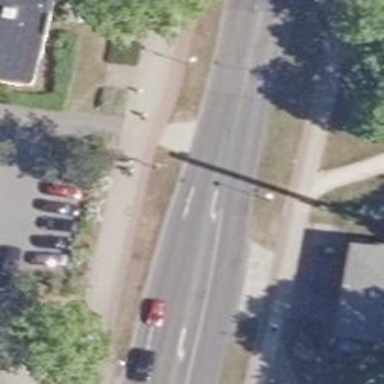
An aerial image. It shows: Tertiary road with separate asphalt surfaces for the sidewalk and cycleway.